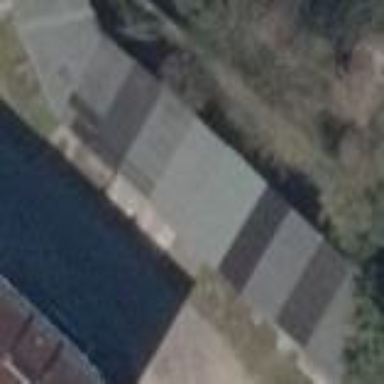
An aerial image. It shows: Group of garages.